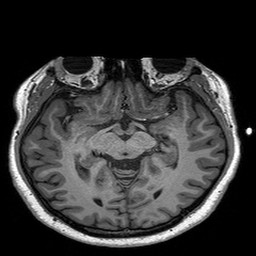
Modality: T1w
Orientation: coronal
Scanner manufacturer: siemens
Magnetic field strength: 3 T
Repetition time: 2.3 s
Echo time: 0.00298 s